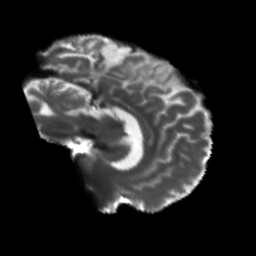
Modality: T2w
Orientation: sagittal
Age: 43
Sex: male
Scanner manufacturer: siemens
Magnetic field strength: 3 T
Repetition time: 5.47 s
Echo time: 0.0854 s